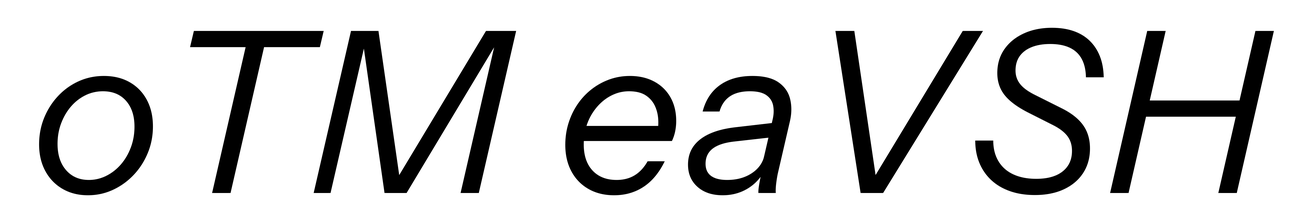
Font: InstrumentSans-Italic_Italic